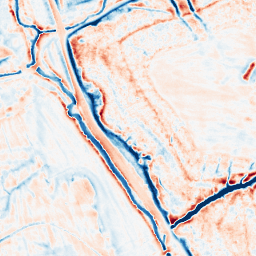
Category: edge_preserving
Decomposition family: guided
Decomposition parameters: radius: 4
eps: 1
Upsampling method: bilinear
Upsampling parameters: scale: 4
Upsampling scale: 4